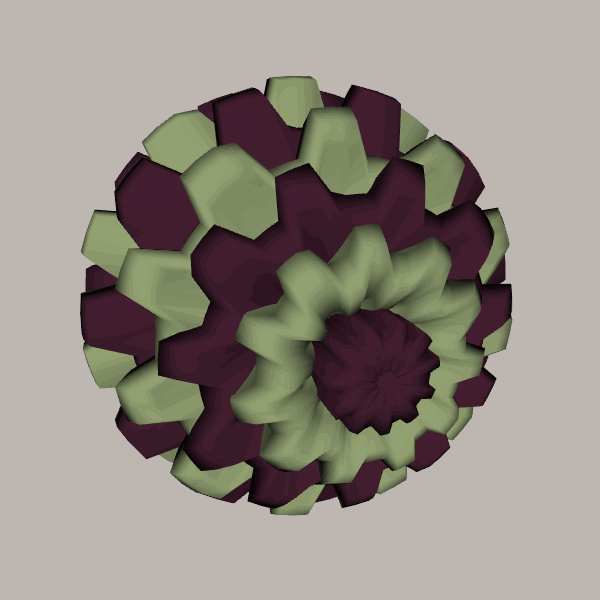
Background: light